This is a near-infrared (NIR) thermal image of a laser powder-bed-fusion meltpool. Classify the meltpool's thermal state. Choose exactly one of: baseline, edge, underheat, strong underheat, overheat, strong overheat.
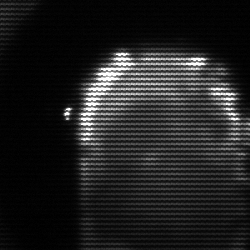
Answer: baseline